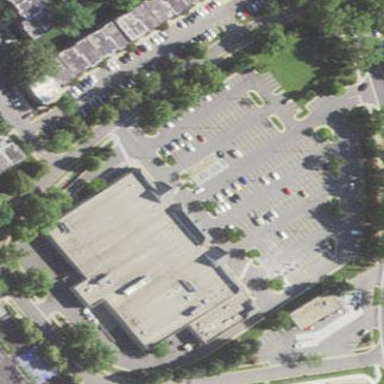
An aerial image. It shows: Commercial area.